Question: I'd like to put a number in the left-hand margin of a menu item in vb.net 2010, but it seems this can only be set to an image. So, I've been trying to create an image with the number I want there using 'Graphics.DrawString()'. I've tried various ways, but I can't get the resulting image to look like the text in the menu item itself - is there a way to do this? Here's my current code (allocating an image to measure the text, then reallocating at the correct size is about version 3 of this - pretty ugly, but I'm not sure how else to measure).
'''
mnuItem = New ToolStripMenuItem
numPeople = CInt(Math.Ceiling(Rnd() * 20))
' Calculate the size of the text
qImg = New Bitmap(1, 1)
sf.Alignment = StringAlignment.Center
sf.LineAlignment = StringAlignment.Center
gr = Graphics.FromImage(qImg)
gr.TextRenderingHint = Drawing.Text.TextRenderingHint.AntiAlias
sz = gr.MeasureString(numPeople, mnuItem.Font, New Point(0, 0), sf)
w = CInt(Math.Ceiling(sz.Width))
h = CInt(Math.Ceiling(sz.Height))
m = Math.Max(w, h)
' Now allocate an image of the correct size
qImg = New Bitmap(m, m)
gr = Graphics.FromImage(qImg)
gr.TextRenderingHint = Drawing.Text.TextRenderingHint.AntiAlias
gr.DrawString(numPeople, mnuItem.Font, Brushes.Black, New RectangleF((m - w) / 2, (m - h) / 2, w, h), sf)
mnuItem.Image = qImg
'''
Here's a couple of examples of what this gives - note how fuzzy the margin text (image) is compared to the menu item text:

I've tried all the 'TextRenderingHint' options, and some are better than others, but none give the crisp look of the menu text. Is there a way to get closer to that look?
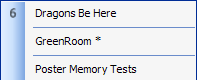
Answer: Have you tried with creating your own 'ToolStripMenuItem'?
'''
Class CustomToolStripMenuItem
Inherits System.Windows.Forms.ToolStripMenuItem
Protected Overrides Sub OnPaint(e As System.Windows.Forms.PaintEventArgs)
MyBase.OnPaint(e)
e.Graphics.DrawString("11", Me.Font, System.Drawing.Brushes.Black, New System.Drawing.PointF(0, 0))
End Sub
End Class
'''
I am NOT doing any calculation to correctly display it, but I think you can do it. It appears like this on my system (see the "Save As" item)